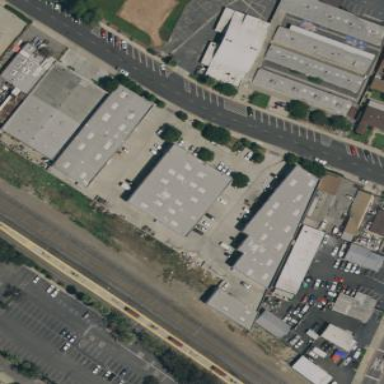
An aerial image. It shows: Warehouse building.